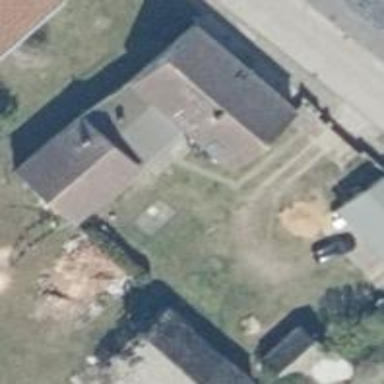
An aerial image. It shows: Residential building with gabled roof.